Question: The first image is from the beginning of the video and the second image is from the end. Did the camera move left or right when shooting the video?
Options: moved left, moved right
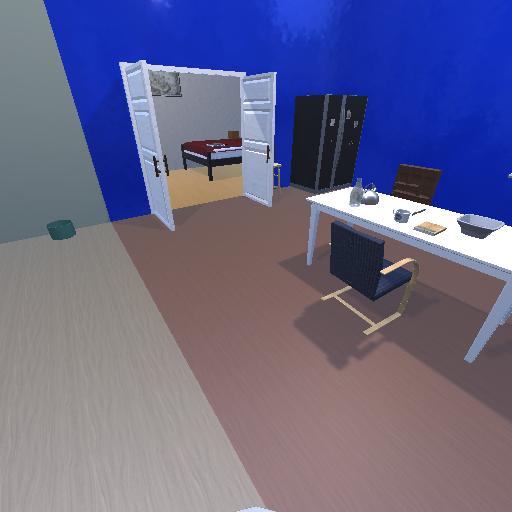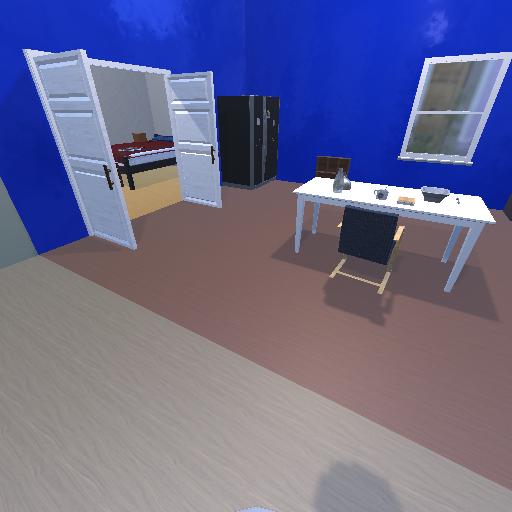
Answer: moved left